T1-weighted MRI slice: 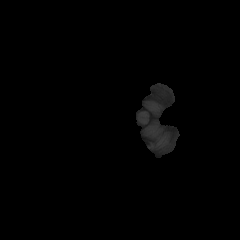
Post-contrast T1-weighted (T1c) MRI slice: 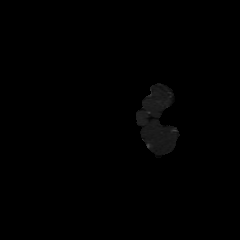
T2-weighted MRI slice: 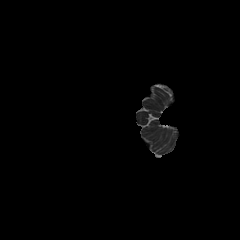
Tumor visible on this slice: no